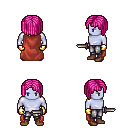
a pixel art fantasy rpg character, male body template, dark elf, purple skin, maroon cape, metal pants, pink pageboy hairstyle, gold gloves, brown shoes, dagger, four views (front, back, left, right), 2x2 character sprite sheet, small pixel art, hard edges, no anti-aliasing